Question: I would like to have a navigation bar in my popover using storyboard.
When I try to accomplish it by referring the button to pop up to navigation controller (that refers to my pop up screen) in my storyboard:

Then, I try to assign the delegate to my pop up controller:
'''
CheckBoxListingViewController *rdvc = [segue destinationViewController];
rdvc.delegate = self;
'''
But it always returns null in pop up controller when I try to NSLog it.
I think the cause is because of I refer to navigation controller instead of directly refer to pop up controller since when I refer it directly, the delegate is not null anymore.
What can I do to accomplish these screens? Any suggestion? Many thanks!
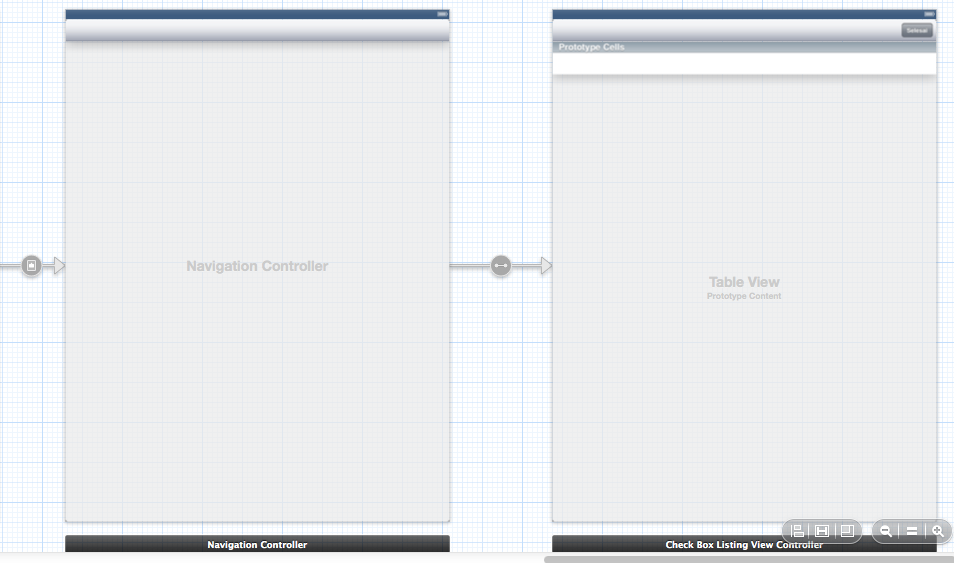
Answer: 'destinationController' is referring to your 'UINavigationController' Try this:
'''
CheckBoxListingViewController *foo = (CheckBoxListingViewController *)((UINavigationController *)segue.destinationViewController).topViewController;
'''